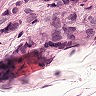
Metastatic tissue present: yes